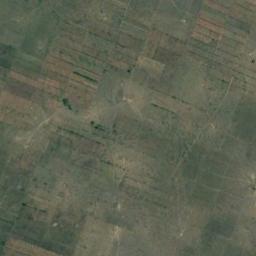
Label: rectangular_farmland